Aerial crown-view tile of a tropical tree (Barro Colorado Island, Panama), acquired 20240716:
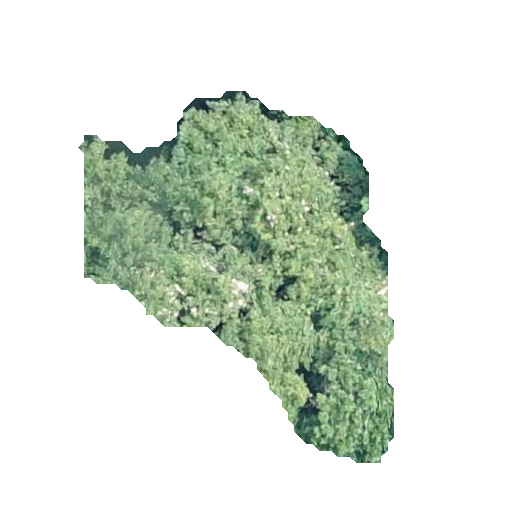
Species: Protium stevensonii
GBIF accepted scientific name: Tetragastris panamensis
Crown area: 111.999 m²